Interaction volume radius: 10 \u00c5
Interaction volume height: 35 \u00c5
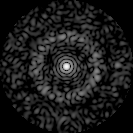
Disorder parameter: 0.8299